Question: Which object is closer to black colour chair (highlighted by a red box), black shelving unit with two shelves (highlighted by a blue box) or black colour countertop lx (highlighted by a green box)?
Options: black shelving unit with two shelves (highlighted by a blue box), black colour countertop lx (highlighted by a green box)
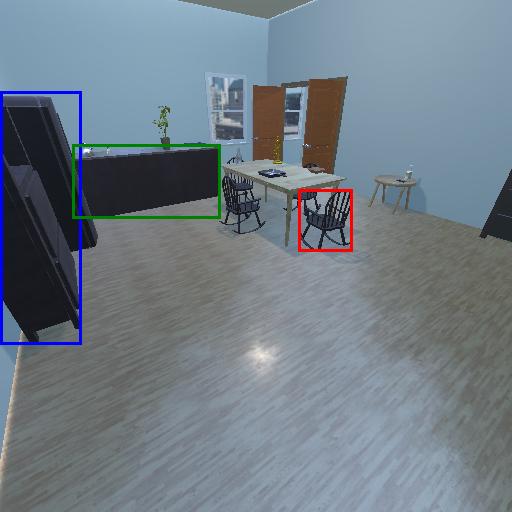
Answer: black shelving unit with two shelves (highlighted by a blue box)